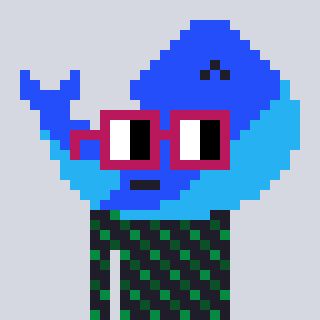
a pixel art character with square dark red glasses, a whale-shaped head and a grayscale-colored body on a cool background